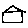
Label: house